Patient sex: M
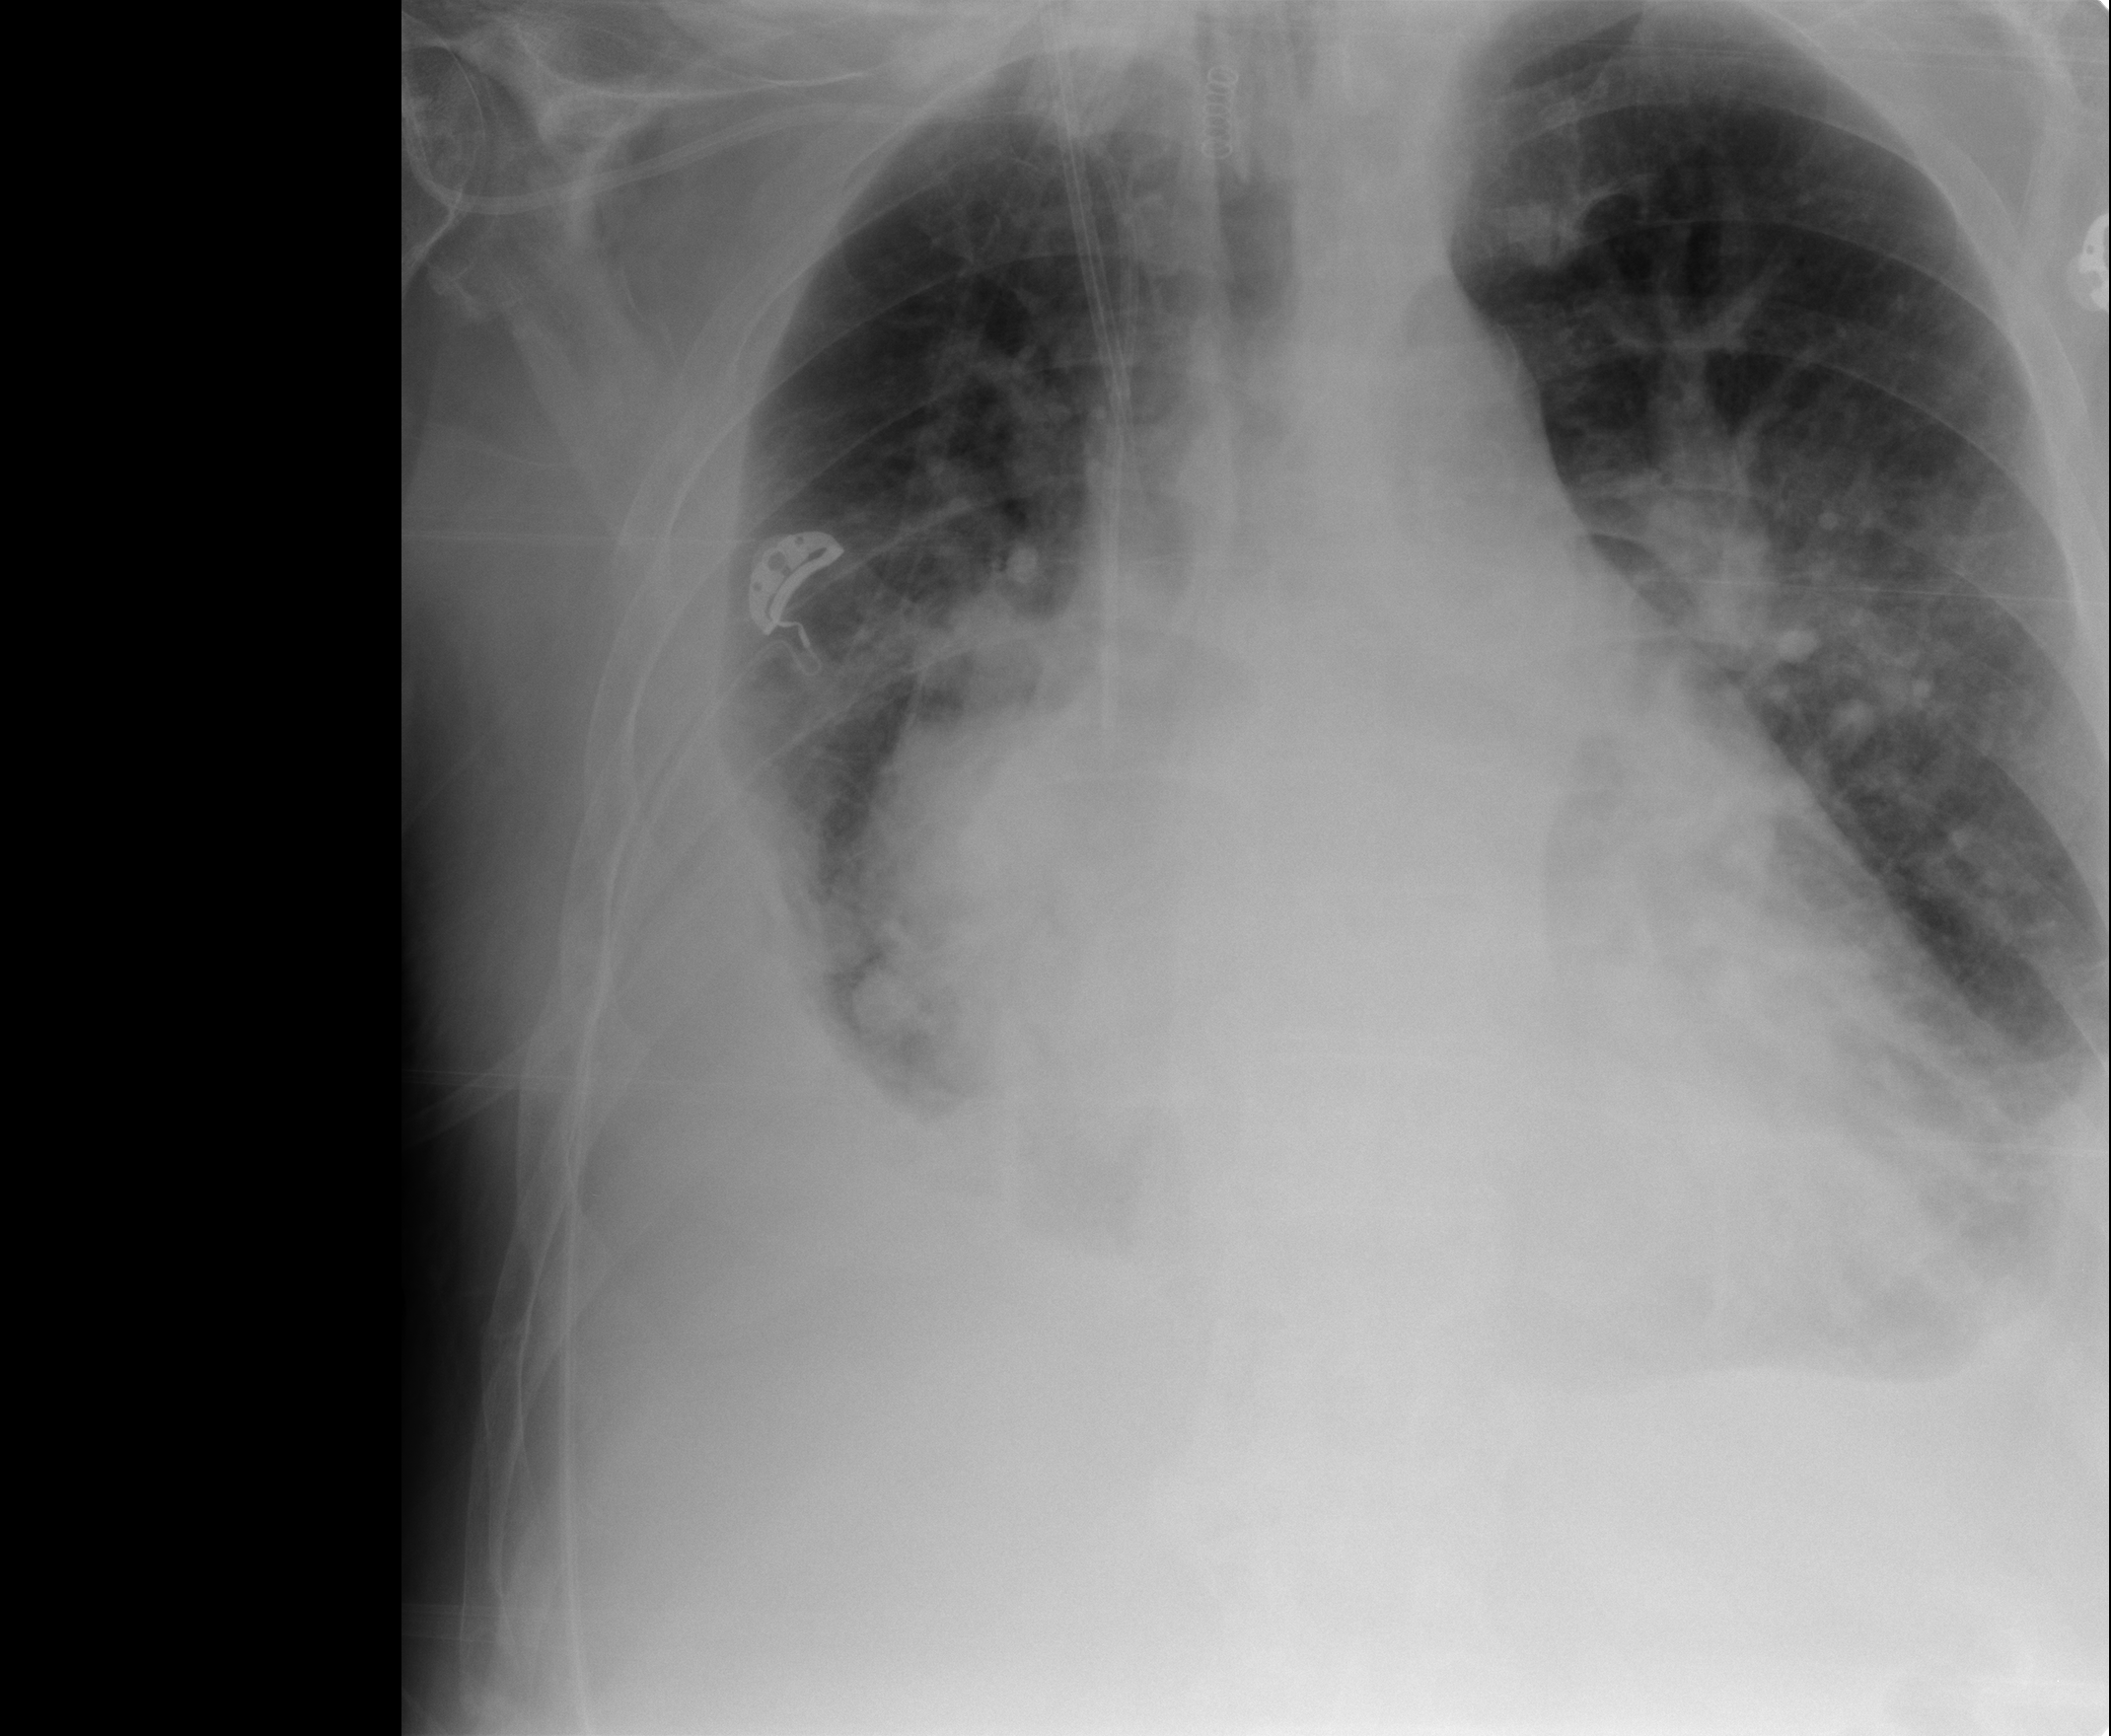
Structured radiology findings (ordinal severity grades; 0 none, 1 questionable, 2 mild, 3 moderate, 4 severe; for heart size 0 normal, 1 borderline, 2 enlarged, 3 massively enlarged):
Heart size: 2
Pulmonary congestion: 3
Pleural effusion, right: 2
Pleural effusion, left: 2
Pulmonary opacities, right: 3
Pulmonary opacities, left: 2
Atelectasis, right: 3
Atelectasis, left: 2